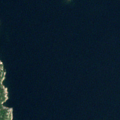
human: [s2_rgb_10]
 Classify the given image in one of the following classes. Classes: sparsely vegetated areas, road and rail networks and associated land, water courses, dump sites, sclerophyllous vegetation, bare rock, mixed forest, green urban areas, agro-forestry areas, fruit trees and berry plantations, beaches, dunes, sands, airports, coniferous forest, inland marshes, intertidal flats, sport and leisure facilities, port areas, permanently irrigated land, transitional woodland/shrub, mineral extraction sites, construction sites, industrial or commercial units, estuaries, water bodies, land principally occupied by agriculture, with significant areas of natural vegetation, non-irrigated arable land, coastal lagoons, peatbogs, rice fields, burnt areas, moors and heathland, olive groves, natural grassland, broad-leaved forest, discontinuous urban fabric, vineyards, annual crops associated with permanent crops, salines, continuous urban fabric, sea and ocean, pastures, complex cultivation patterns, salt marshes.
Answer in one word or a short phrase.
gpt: mixed forest, sea and ocean